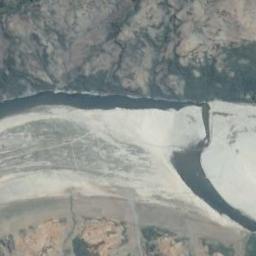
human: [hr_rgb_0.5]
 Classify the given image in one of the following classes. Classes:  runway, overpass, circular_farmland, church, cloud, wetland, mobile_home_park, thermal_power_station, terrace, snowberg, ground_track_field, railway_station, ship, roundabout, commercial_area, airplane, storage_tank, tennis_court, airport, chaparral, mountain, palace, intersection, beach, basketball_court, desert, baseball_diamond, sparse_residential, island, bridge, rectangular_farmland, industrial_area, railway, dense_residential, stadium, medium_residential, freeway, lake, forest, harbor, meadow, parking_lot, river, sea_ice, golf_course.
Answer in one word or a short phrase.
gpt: river